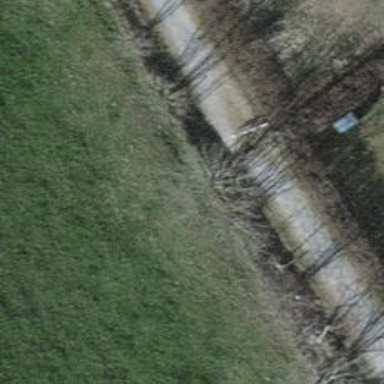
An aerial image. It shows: Swing gate.